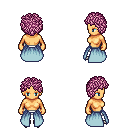
a pixel art fantasy rpg character, female body template, human, tanned skin, overskirt, white pants, pink curly afro hairstyle, metal boots, four views (front, back, left, right), 2x2 character sprite sheet, small pixel art, hard edges, no anti-aliasing